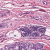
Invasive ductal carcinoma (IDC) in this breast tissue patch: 0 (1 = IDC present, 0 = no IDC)